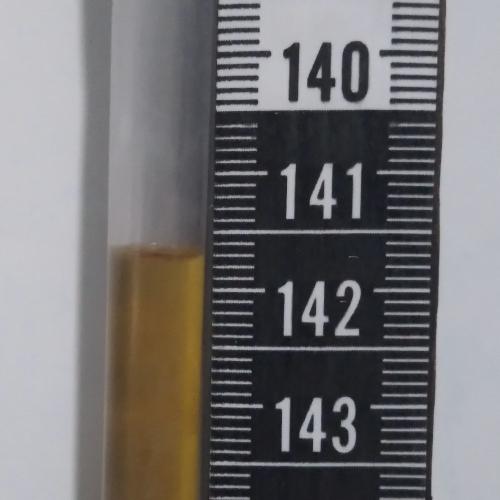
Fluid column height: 141.7 cm